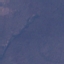
Land use / land cover class: HerbaceousVegetation